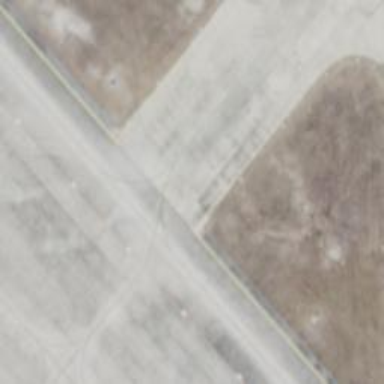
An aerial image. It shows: Asphalt taxiway at the airport.